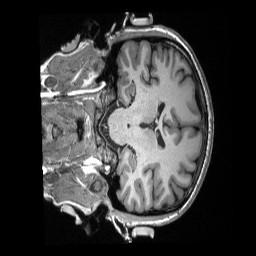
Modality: T1w
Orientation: coronal
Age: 31
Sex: female
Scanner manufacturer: siemens
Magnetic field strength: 3 T
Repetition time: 2.3 s
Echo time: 0.00308 s